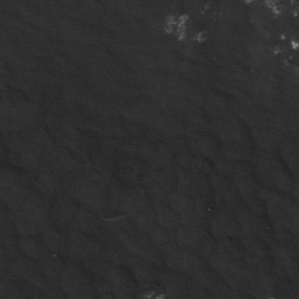
Label: non_frost